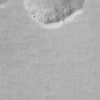
Label: not_dusty